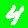
Digit: 4